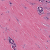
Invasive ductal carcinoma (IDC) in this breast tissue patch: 1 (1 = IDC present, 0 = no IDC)